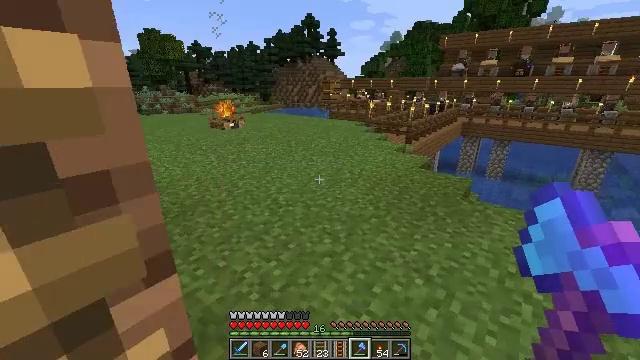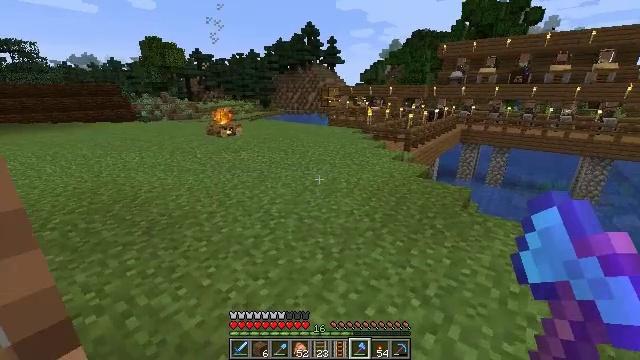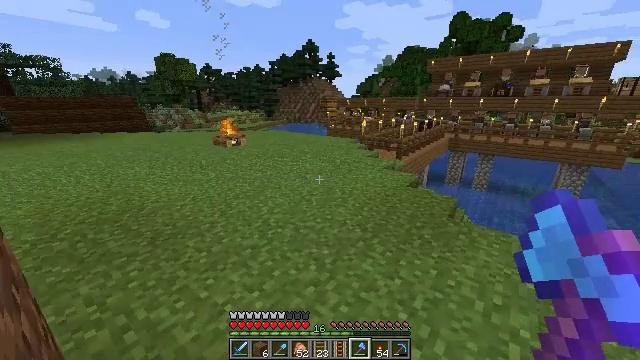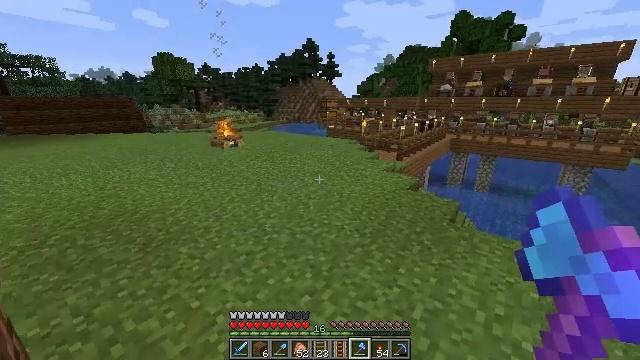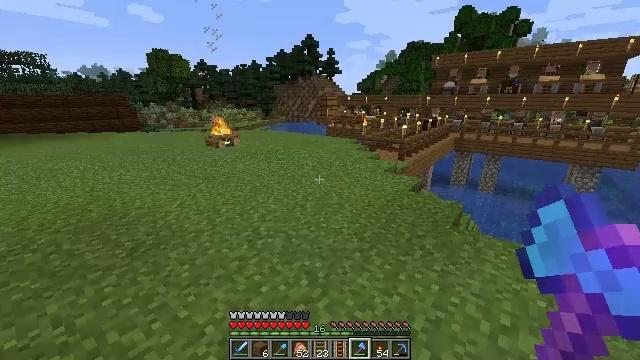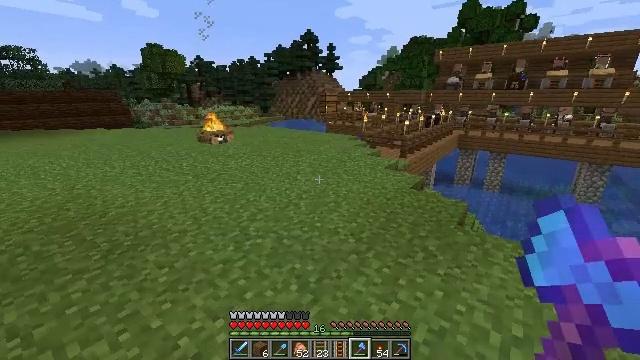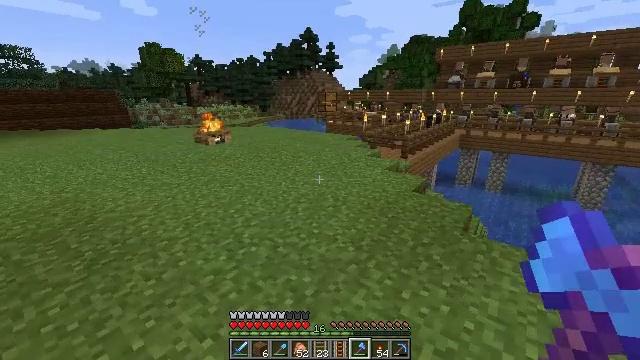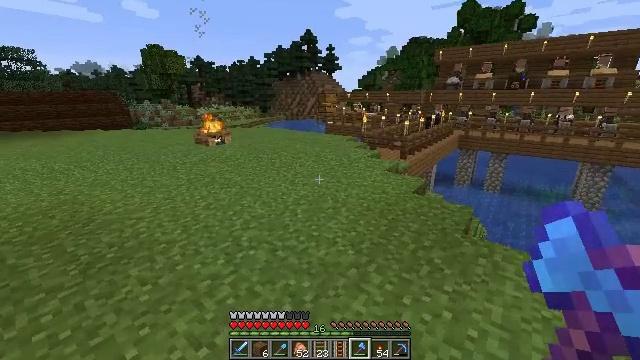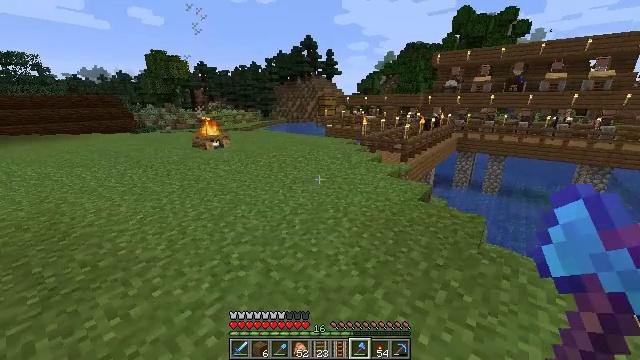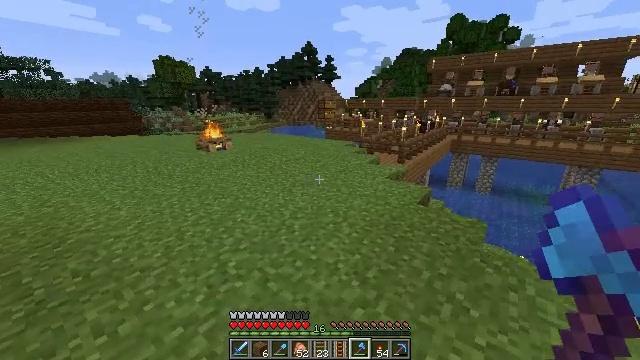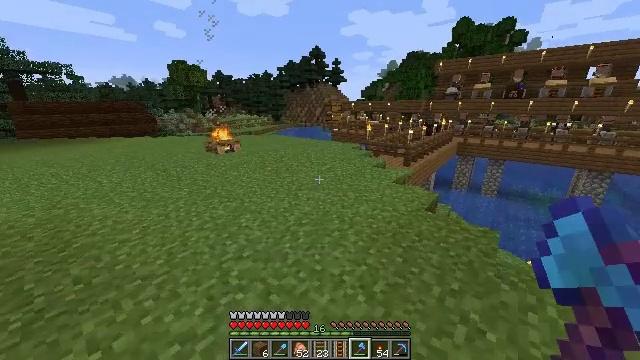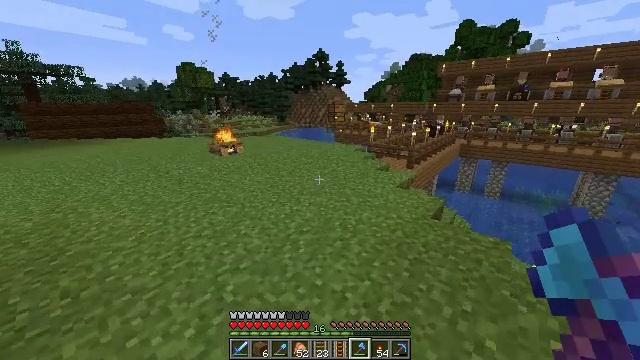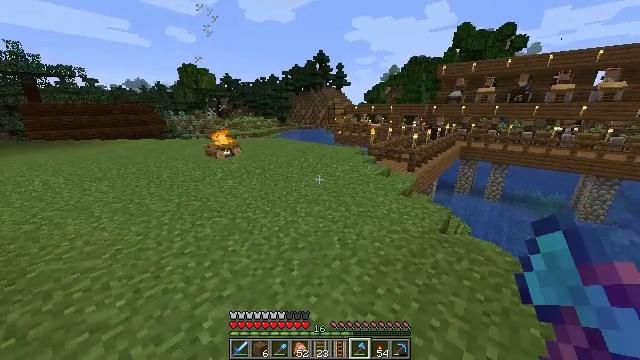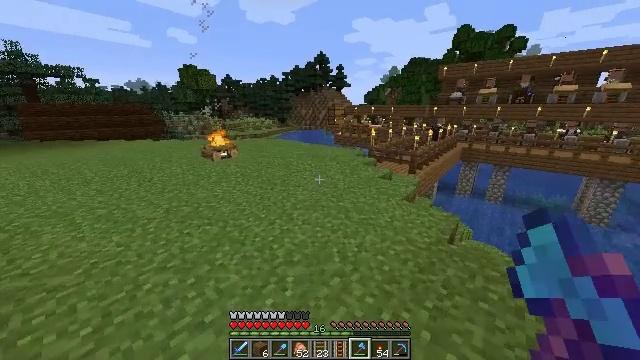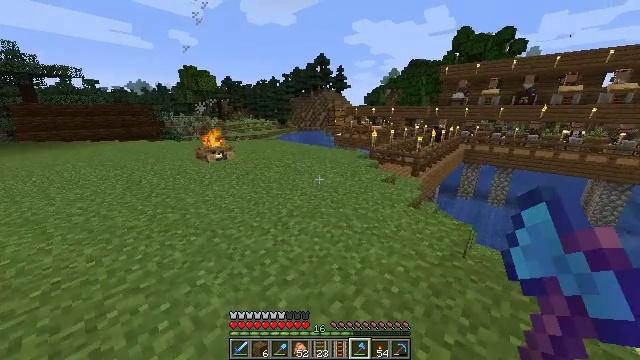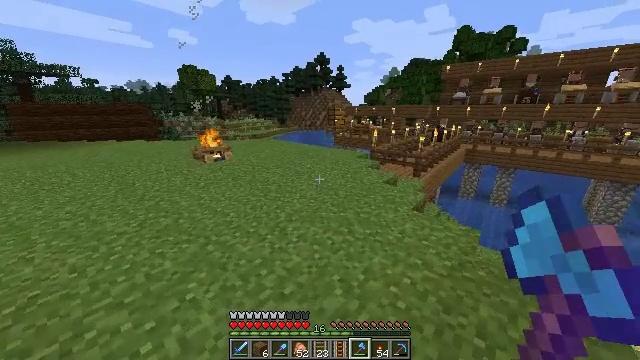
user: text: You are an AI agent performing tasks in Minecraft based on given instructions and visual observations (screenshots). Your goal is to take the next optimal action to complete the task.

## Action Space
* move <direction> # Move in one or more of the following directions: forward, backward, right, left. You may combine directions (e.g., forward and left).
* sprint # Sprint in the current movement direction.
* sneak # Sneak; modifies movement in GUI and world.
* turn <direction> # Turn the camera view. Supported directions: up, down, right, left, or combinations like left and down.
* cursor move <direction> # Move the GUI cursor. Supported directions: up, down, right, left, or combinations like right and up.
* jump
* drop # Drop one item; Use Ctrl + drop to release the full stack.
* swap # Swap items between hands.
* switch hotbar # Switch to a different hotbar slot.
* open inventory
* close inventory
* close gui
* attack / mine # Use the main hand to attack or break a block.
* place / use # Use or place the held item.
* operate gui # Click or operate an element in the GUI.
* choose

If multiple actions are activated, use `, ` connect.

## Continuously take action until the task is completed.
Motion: motion action
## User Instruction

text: Access the crafting table to craft a name tag.
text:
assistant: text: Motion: move forward, sprint, turn up
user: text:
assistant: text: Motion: move forward, sprint
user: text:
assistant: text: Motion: move forward, sprint
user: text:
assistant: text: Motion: move forward, sprint
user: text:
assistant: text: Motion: move forward
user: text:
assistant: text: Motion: move forward
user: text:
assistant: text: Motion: move forward, sprint
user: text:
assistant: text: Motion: move forward, sprint
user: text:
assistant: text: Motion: move forward, sprint
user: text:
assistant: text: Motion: move forward, turn left
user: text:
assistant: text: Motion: move forward
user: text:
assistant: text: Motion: move forward, sprint
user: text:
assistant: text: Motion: move forward, sprint
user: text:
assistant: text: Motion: move forward, sprint
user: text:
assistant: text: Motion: move forward, sprint
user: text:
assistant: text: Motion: move forward
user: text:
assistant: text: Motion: move forward
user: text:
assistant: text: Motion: move forward
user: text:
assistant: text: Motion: move forward, sprint
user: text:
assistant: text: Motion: move forward, sprint
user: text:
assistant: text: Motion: move forward, sprint
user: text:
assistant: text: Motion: move forward
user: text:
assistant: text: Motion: move forward
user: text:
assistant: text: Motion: move forward, sprint
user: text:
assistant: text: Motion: move forward, sprint
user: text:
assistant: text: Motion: move forward, sprint
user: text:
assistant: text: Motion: move forward
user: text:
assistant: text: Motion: move forward
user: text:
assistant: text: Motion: move forward, sprint
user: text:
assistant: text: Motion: move forward, sprint